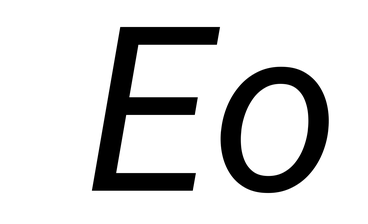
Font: Roboto-Italic_Italic